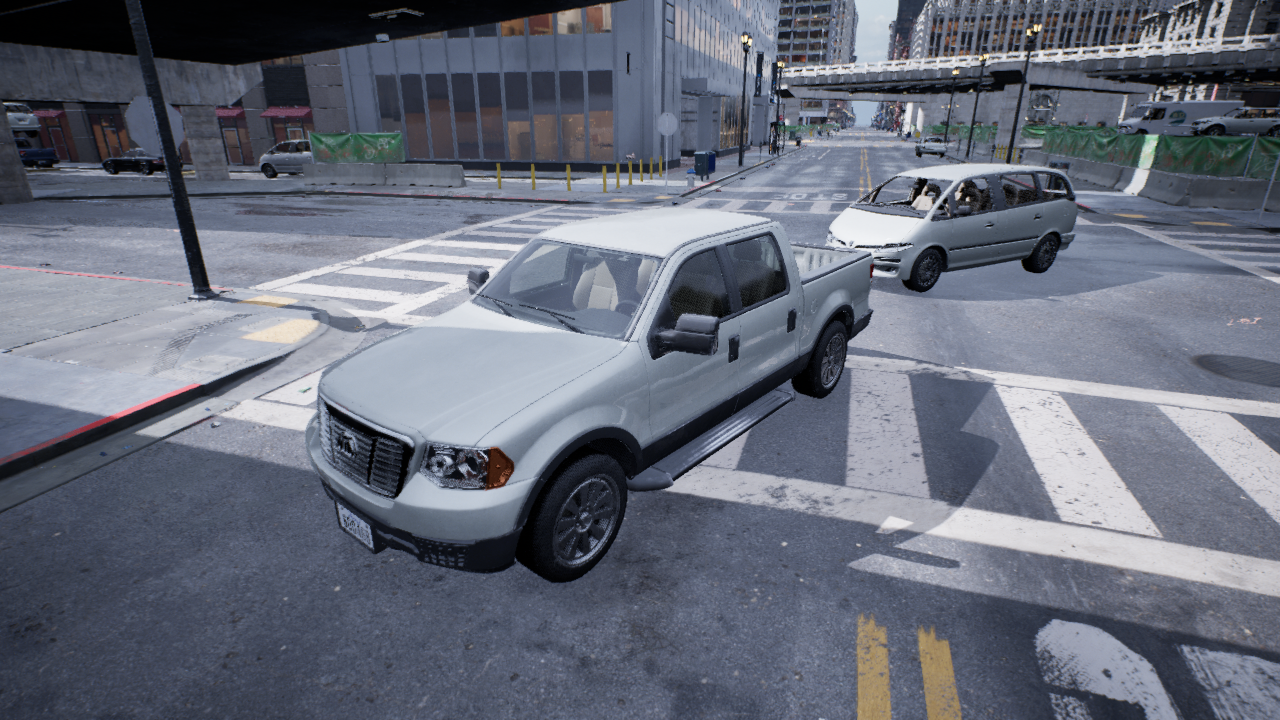
Venue: intersection
Lighting: overcast
Vehicle rig: pickup